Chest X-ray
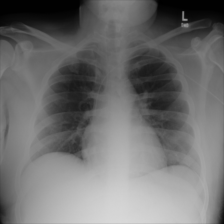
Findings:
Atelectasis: negative
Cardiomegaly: negative
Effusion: negative
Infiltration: negative
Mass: negative
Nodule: negative
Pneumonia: negative
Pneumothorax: negative
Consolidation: negative
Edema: negative
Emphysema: negative
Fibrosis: negative
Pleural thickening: negative
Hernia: negative